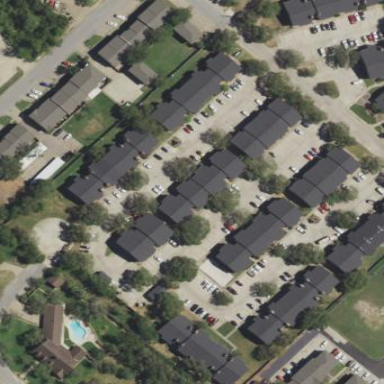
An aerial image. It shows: Residential area with apartments.